You are looking at the envelope spectrum of a bearing's vibration signal. The marked vertical lines are the theoretical fault frequencies for the outer race, inner race, rolling elements, and cage. Determine the bearing's health state. Answer with exactly one of: normal, inner_race, outer_race, ball.
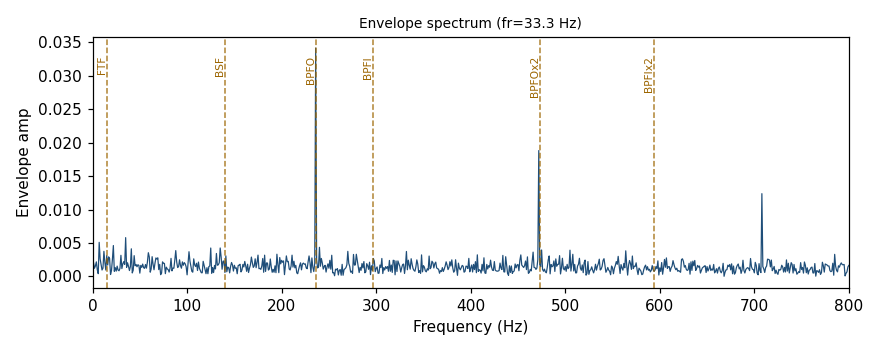
Answer: outer_race